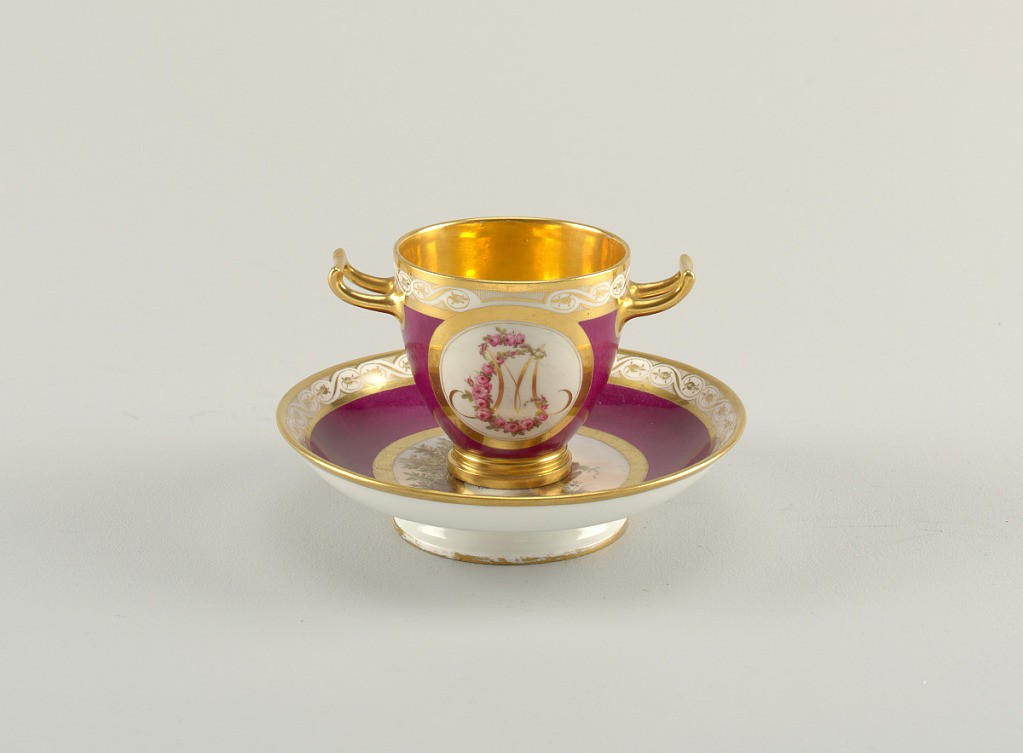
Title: Cup with "Etruscan" Handles and Saucer (Gobelet à Anses Etrusques et Soucoupe)
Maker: Sèvres Porcelain Manufactory, French, established 1756
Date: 1795–1805
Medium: porcelain (possibly soft paste), vitreous enamel, gold
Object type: cup and saucer
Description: Cup with a gilded, receding foot. Two gilded, horizontal handles in the antique style. Decorated with a purple, gilt borders and two circular reserves with the monogram MC, the latter letter in the form of a garland of roses. Saucer has a tall foot and high sides.